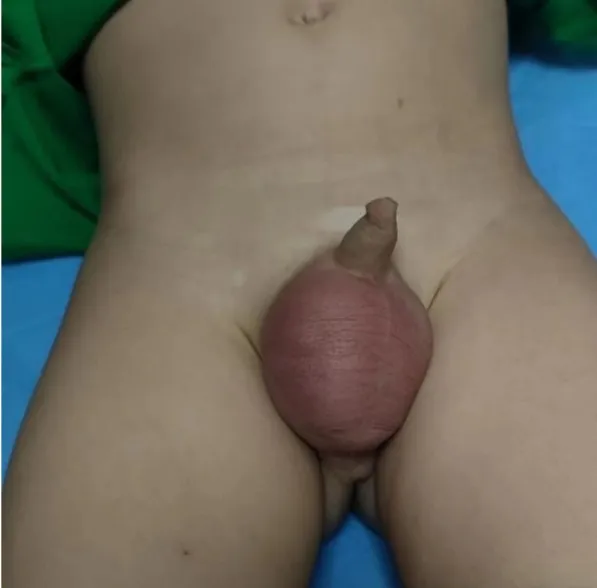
The red and swollen scrotum before operation.
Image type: medical_photograph (skin_photograph)